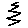
Label: zigzag